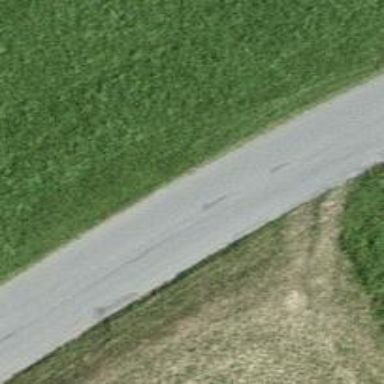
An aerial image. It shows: Unclassified road with asphalt surface.